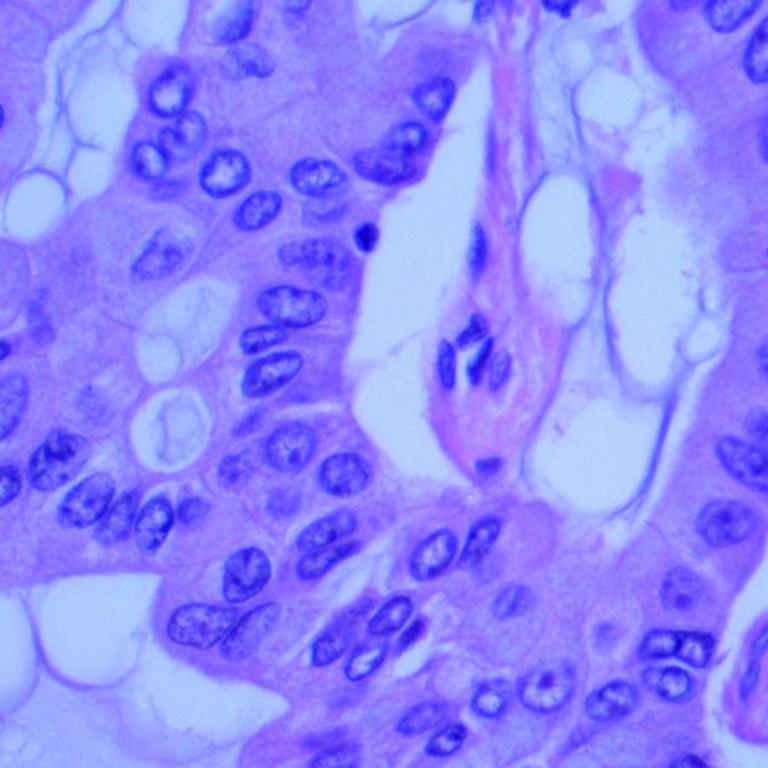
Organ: lung
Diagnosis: adenocarcinomas